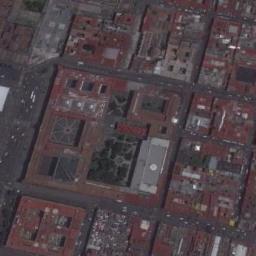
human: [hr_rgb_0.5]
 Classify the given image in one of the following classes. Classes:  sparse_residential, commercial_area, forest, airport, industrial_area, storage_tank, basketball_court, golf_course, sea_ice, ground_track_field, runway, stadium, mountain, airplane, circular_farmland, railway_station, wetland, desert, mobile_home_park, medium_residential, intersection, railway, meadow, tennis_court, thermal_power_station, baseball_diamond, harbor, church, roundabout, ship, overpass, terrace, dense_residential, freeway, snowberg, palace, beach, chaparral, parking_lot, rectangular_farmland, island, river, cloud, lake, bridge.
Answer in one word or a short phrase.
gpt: palace